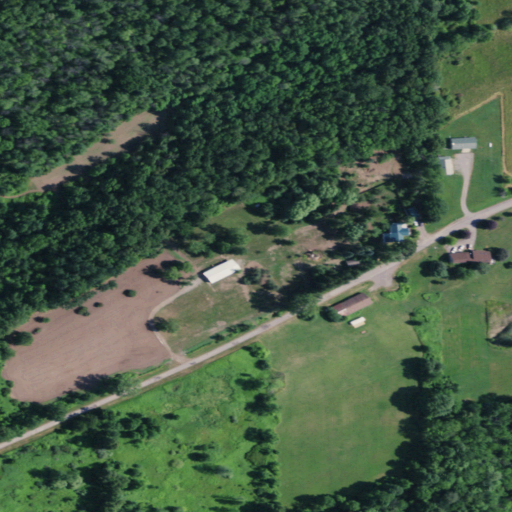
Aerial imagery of mountain in New York named Torpy Hill containing pasture, deciduous forest, mixed forest, open development, woody wetlands, and low intensity development